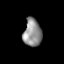
Tissue: prostate
Cell type: T cells
Senescence score: 0.3424
Nuclear area (px): 489
Mean DAPI intensity: 144.804